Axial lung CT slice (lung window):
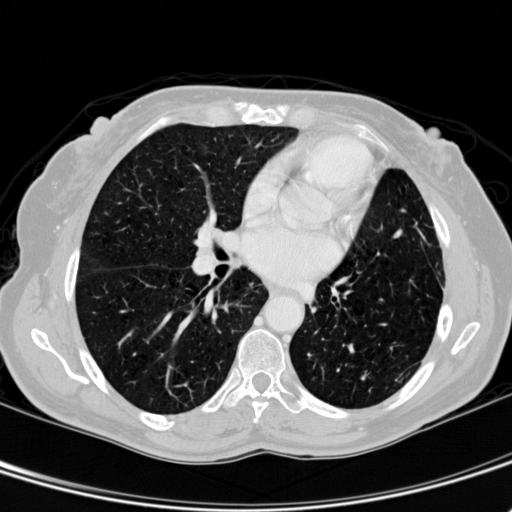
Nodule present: no